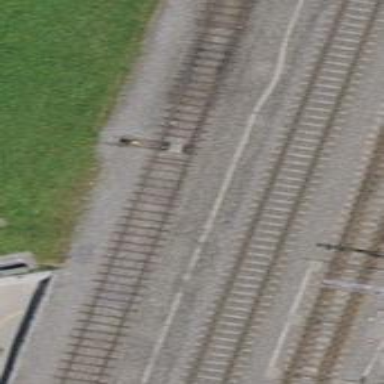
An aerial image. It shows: Railway switch.